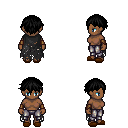
a pixel art fantasy rpg character, female body template, human, dark skin, black tattered cape, metal pants, black short bangs hairstyle, cloth bracers, brown slippers, four views (front, back, left, right), 2x2 character sprite sheet, small pixel art, hard edges, no anti-aliasing